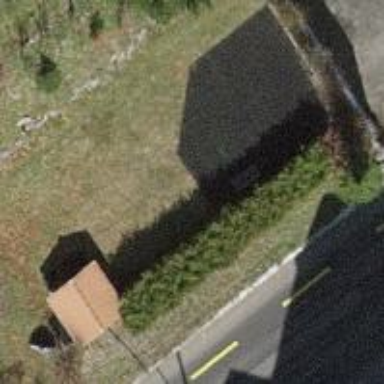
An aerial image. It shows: Garages with flat grass roofs.